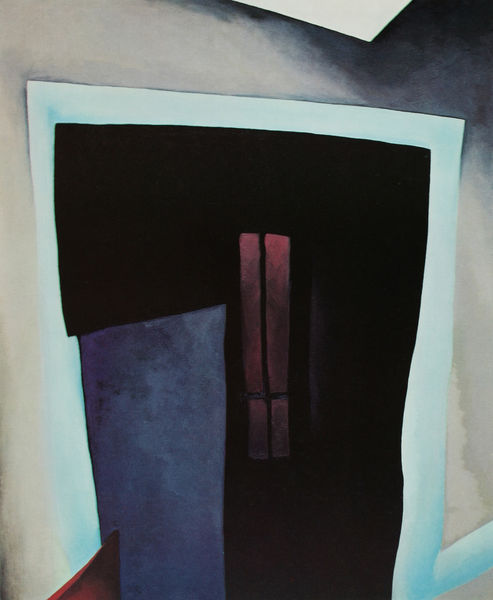
Titel: Fifty-ninth Street Studio
Künstler: Georgia O'Keeffe
Institution: Privatsammlung
Schlagwörter: blau, schatten, weiß, dreieck, fenster, schwarz, tür, haus, rot, wand, flächen, modern, violett, detail, eingang, kreuz, rechteck, böau, umlaufend, keeffe, gemasert, o'eeffe, eckes